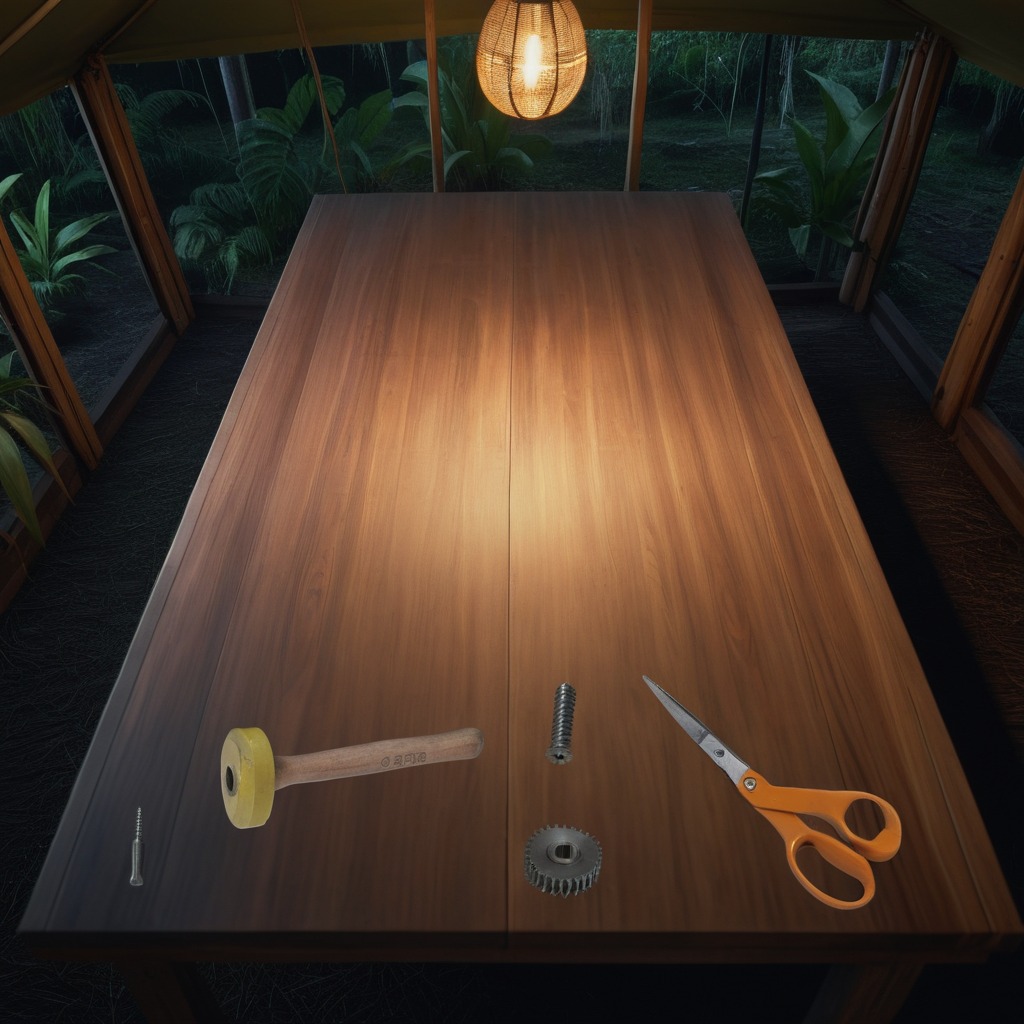
A steel gear with teeth, a metal machine screw, a hammer, a coiled metal spring, and a pair of scissors are lying on a wooden table inside a jungle field workshop tent at night.